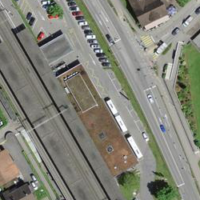
EUNIS habitat code: 57
Species observed at this site:
Lycia hirtaria
Pterostoma palpina
Milvus milvus